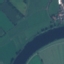
Land use / land cover class: River